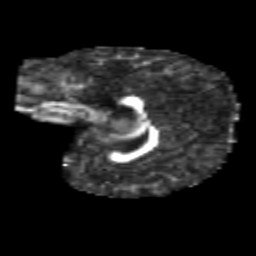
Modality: FA
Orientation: sagittal
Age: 6
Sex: female
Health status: healthy